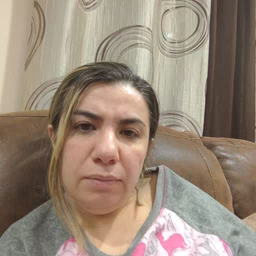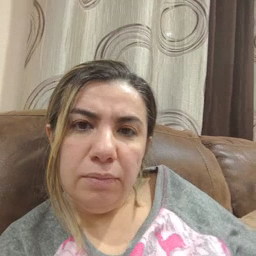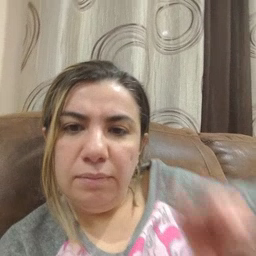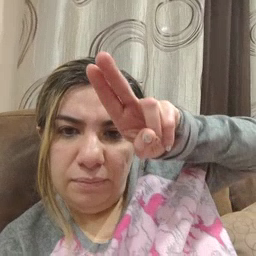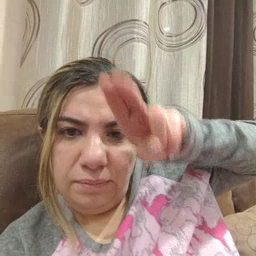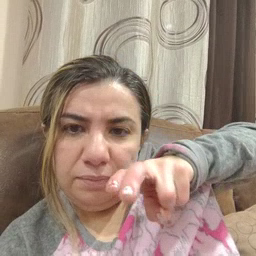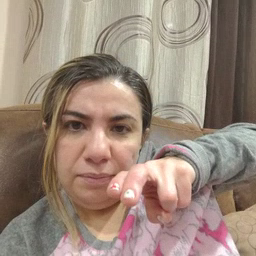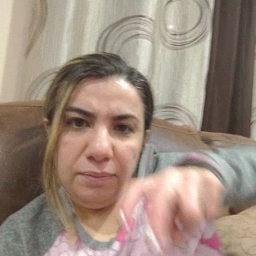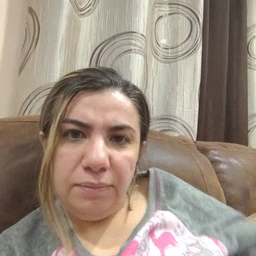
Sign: chair